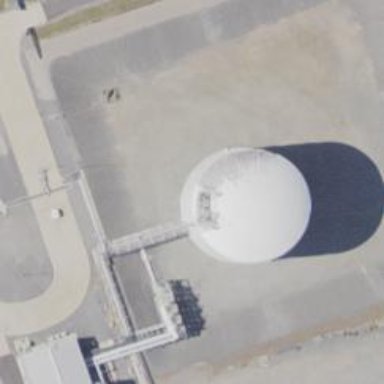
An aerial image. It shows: Storage tank building.